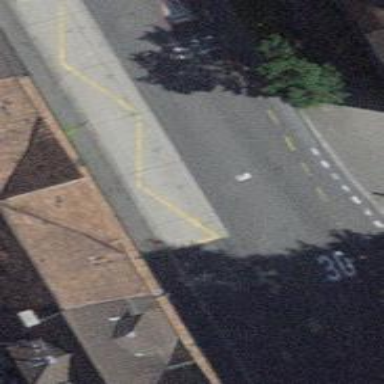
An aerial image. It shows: Trolleybus stop position for public transport.